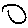
Label: circle